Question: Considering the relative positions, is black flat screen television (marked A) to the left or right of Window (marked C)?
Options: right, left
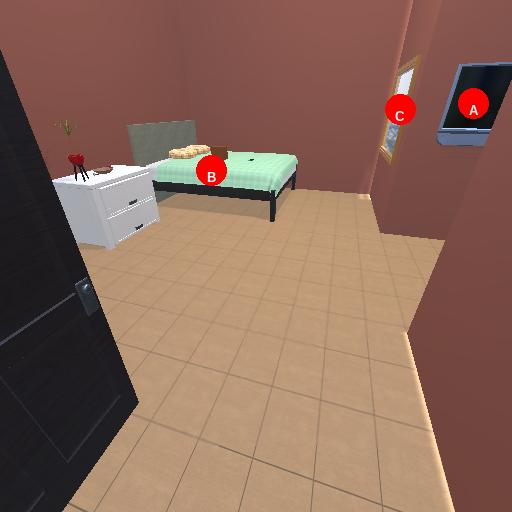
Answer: right